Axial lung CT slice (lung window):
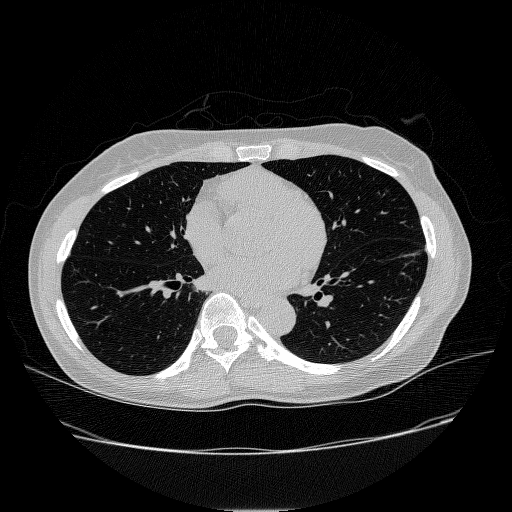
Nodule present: no